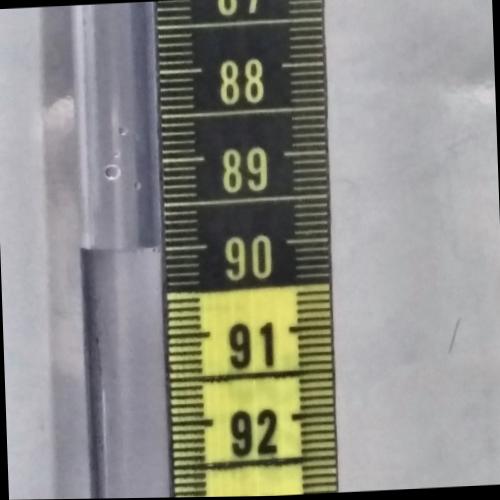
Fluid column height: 90.0 cm